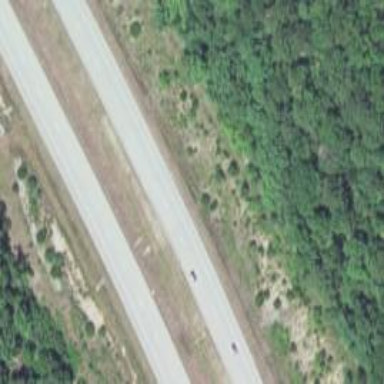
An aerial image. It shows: This image shows trunk highway that functions as expressway.